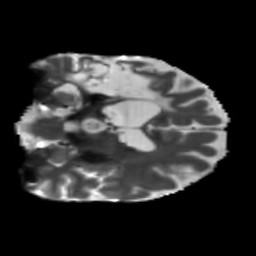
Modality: T2w
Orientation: coronal
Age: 46
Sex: male
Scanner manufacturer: siemens
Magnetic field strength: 3 T
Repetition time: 5.47 s
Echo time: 0.0854 s